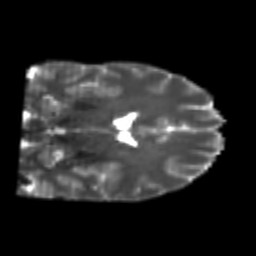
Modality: T2w
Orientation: coronal
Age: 25
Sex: male
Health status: healthy
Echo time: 0.074 s